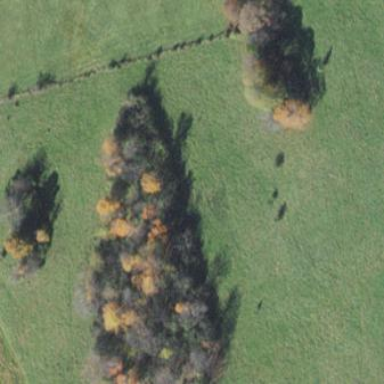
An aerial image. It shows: Lush woodland area covered with trees.